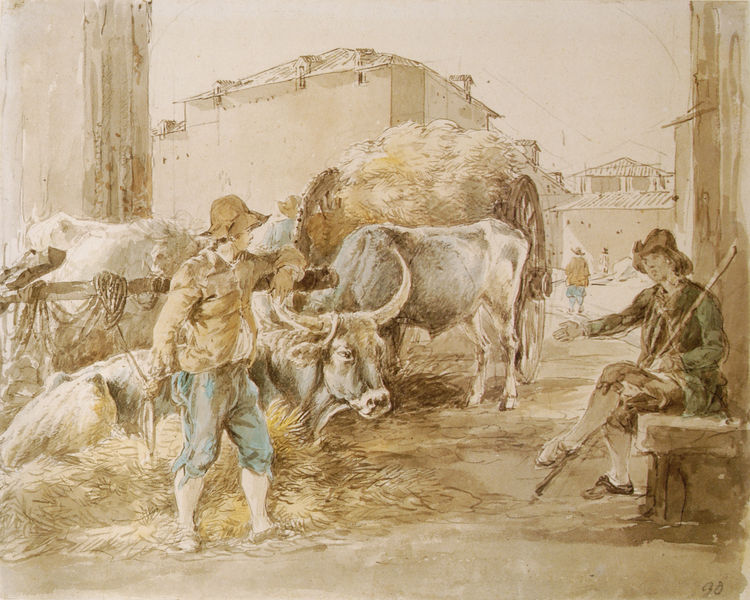
Titel: Bauern auf dem Campo Vaccino in Rom
Künstler: Johann Georg von Dillis
Standort: München
Institution: Staatliche Graphische Sammlung
Schlagwörter: blau, feder, gemälde, himmel, mann, schatten, weiß, aquarell, gelb, grün, landschaft, menschen, ocker, sitzen, stadt, braun, fenster, grau, hell, holz, hut, hüte, kreide, licht, männer, pastell, reden, schwarz, skizze, strasse, stroh, stützen, szene, säule, säulen, zeichnung, dach, gebäude, gras, haus, rot, tiere, weg, zaun, beige, gespräch, malerei, hemd, hose, jacke, kappe, wand, arm, stein, bild, horn, häuser, kühe, vieh, boden, land, futter, mantel, realismus, sitzend, strick, arbeit, bauern, genre, karren, kinder, räder, stock, beine, fell, spanien, pfütze, papier, liegen, gasse, geschäft, italien, süden, zwei, schuhe, stab, hosen, jungen, leine, ernte, getreide, heu, dorf, dächer, grafik, graphik, kuh, rind, bauernhof, hof, pause, markt, platz, speichen, bank, grisaille, sepia, arbeiter, rad, wagen, wagenrad, seile, staffage, essen, sitzt, balken, junge, bauer, wände, laviert, tusche, wasserfarben, rinder, durchblick, bruan, haufen, seil, festung, knechte, steht, barfuß, monogramm, schraffur, schuh, entwurf, pinsel, treiber, karton, ländlich, wanderer, maul, fressen, stall, landwirtschaft, kniebundhose, hörner, stange, bundhosen, hirtenstab, bulle, joch, ochse, ochsen, stier, stiere, hirte, hirten, hüten, schäfer, netz, stecken, steinbank, heuwagen, knecht, hirtenstock, brau', bursche, bauwerk, fuhrwerk, silo, südlich, ernten, kuhhirte, büffel, hirt, speiche, angebunden, viehmarkt, schihe, bison, angeleint, rusche, kuhkopf, zerlumpt, holzräder, heut, nänner, arbeite, heug, viehhirte, dreiviertelhose, bauernjungen, dcch, kuhgeschirr, kuhstab, studiu, wasden, 90, strohwagen, landwirtschaf